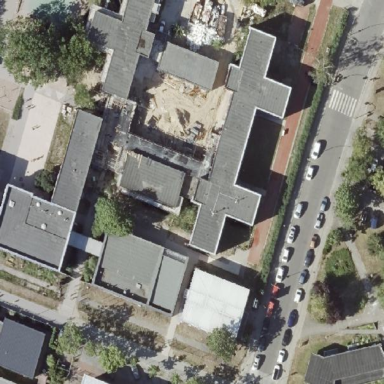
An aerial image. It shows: School building.